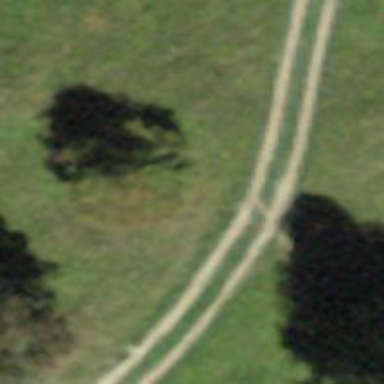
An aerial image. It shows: Track road with grade4 tracktype.